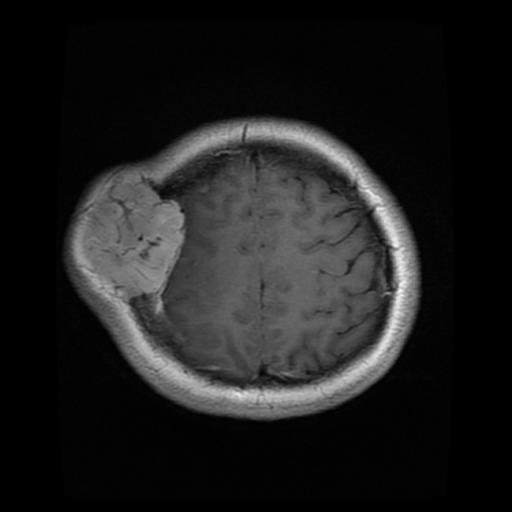
Label: meningioma